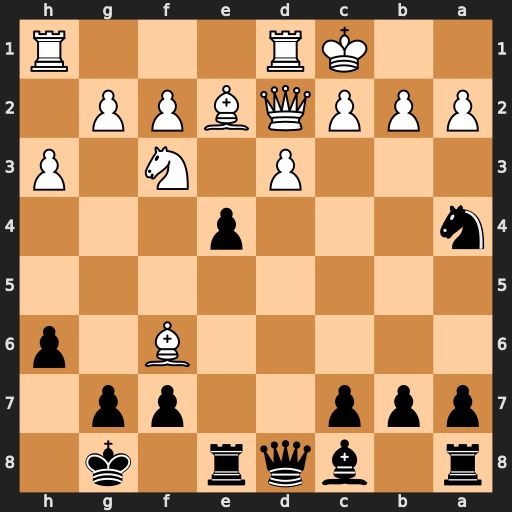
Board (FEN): r1bqr1k1/ppp2pp1/5B1p/8/n3p3/3P1N1P/PPPQBPP1/2KR3R
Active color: b
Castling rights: -
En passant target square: -
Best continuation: Qxf6 Qb4 exf3